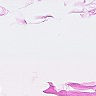
Metastatic tissue present: no